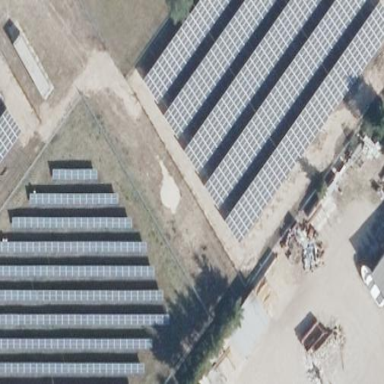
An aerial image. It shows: Solar power generator using photovoltaic method with solar photovoltaic panel types.